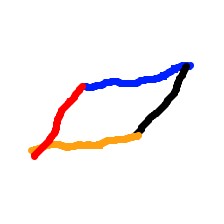
Shape: parallelogram